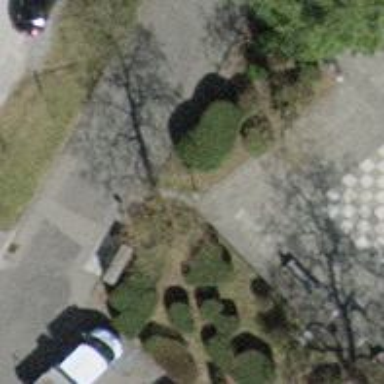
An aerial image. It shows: Brown bench.